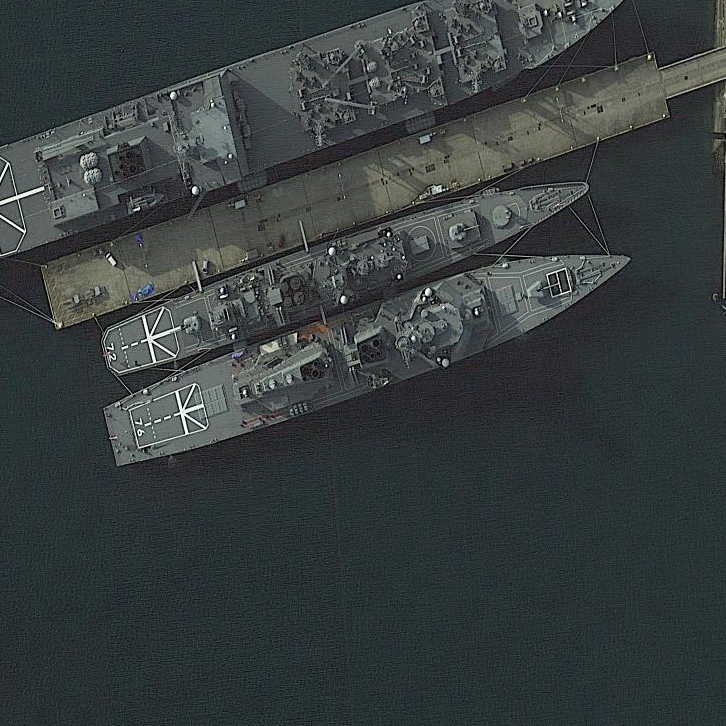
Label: destroyer